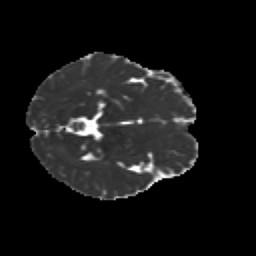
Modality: MD
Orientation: axial
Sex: male
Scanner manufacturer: siemens
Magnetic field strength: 3 T
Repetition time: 5 s
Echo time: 0.071 s